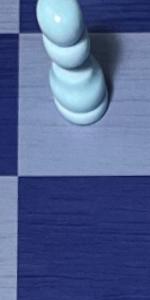
Label: Empty